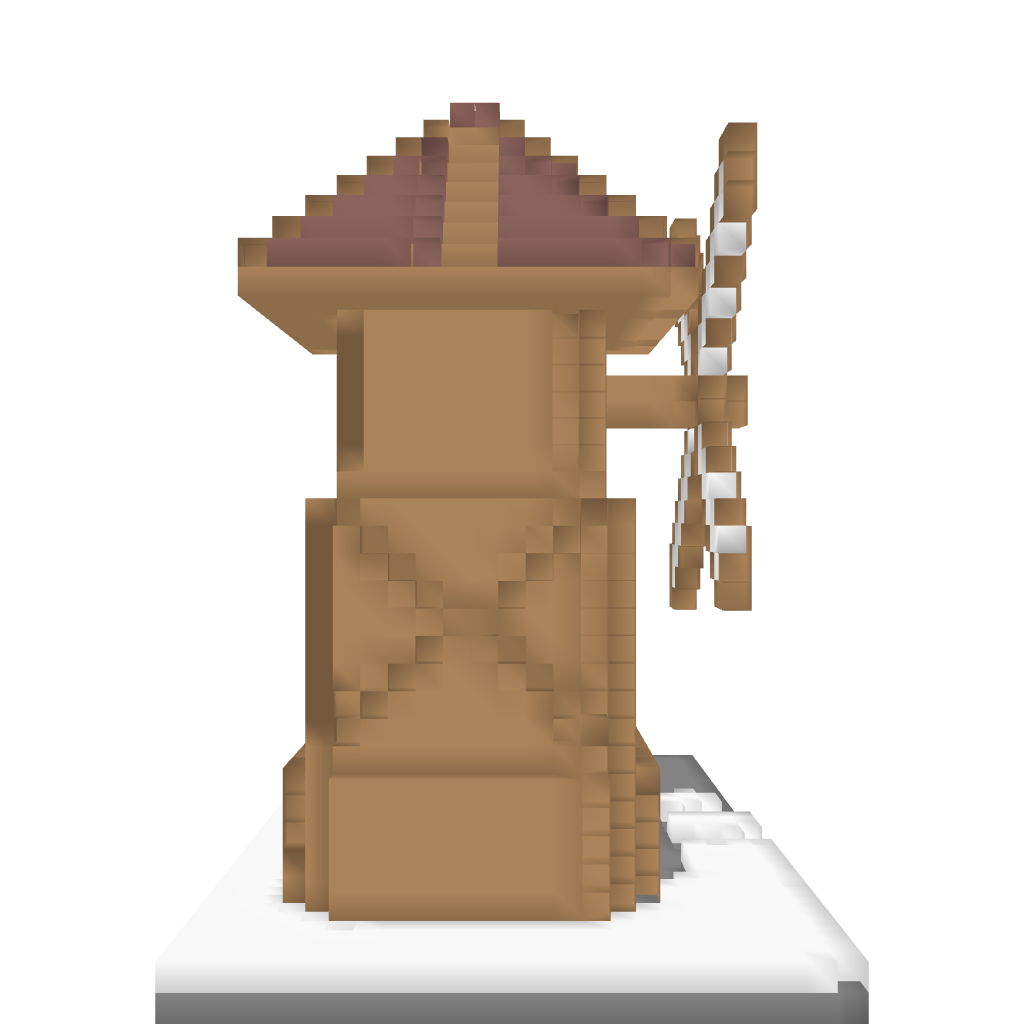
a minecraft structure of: Windmill with house high quality